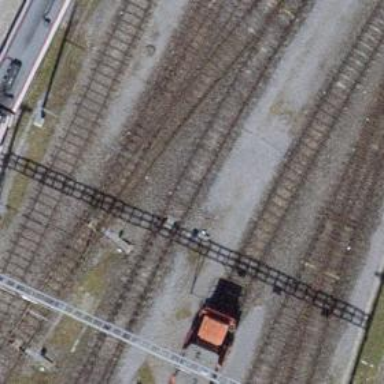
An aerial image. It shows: Railway switch.